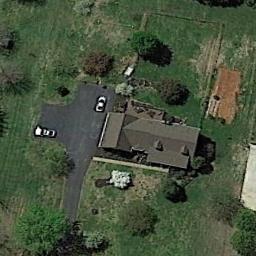
Label: residential